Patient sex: F
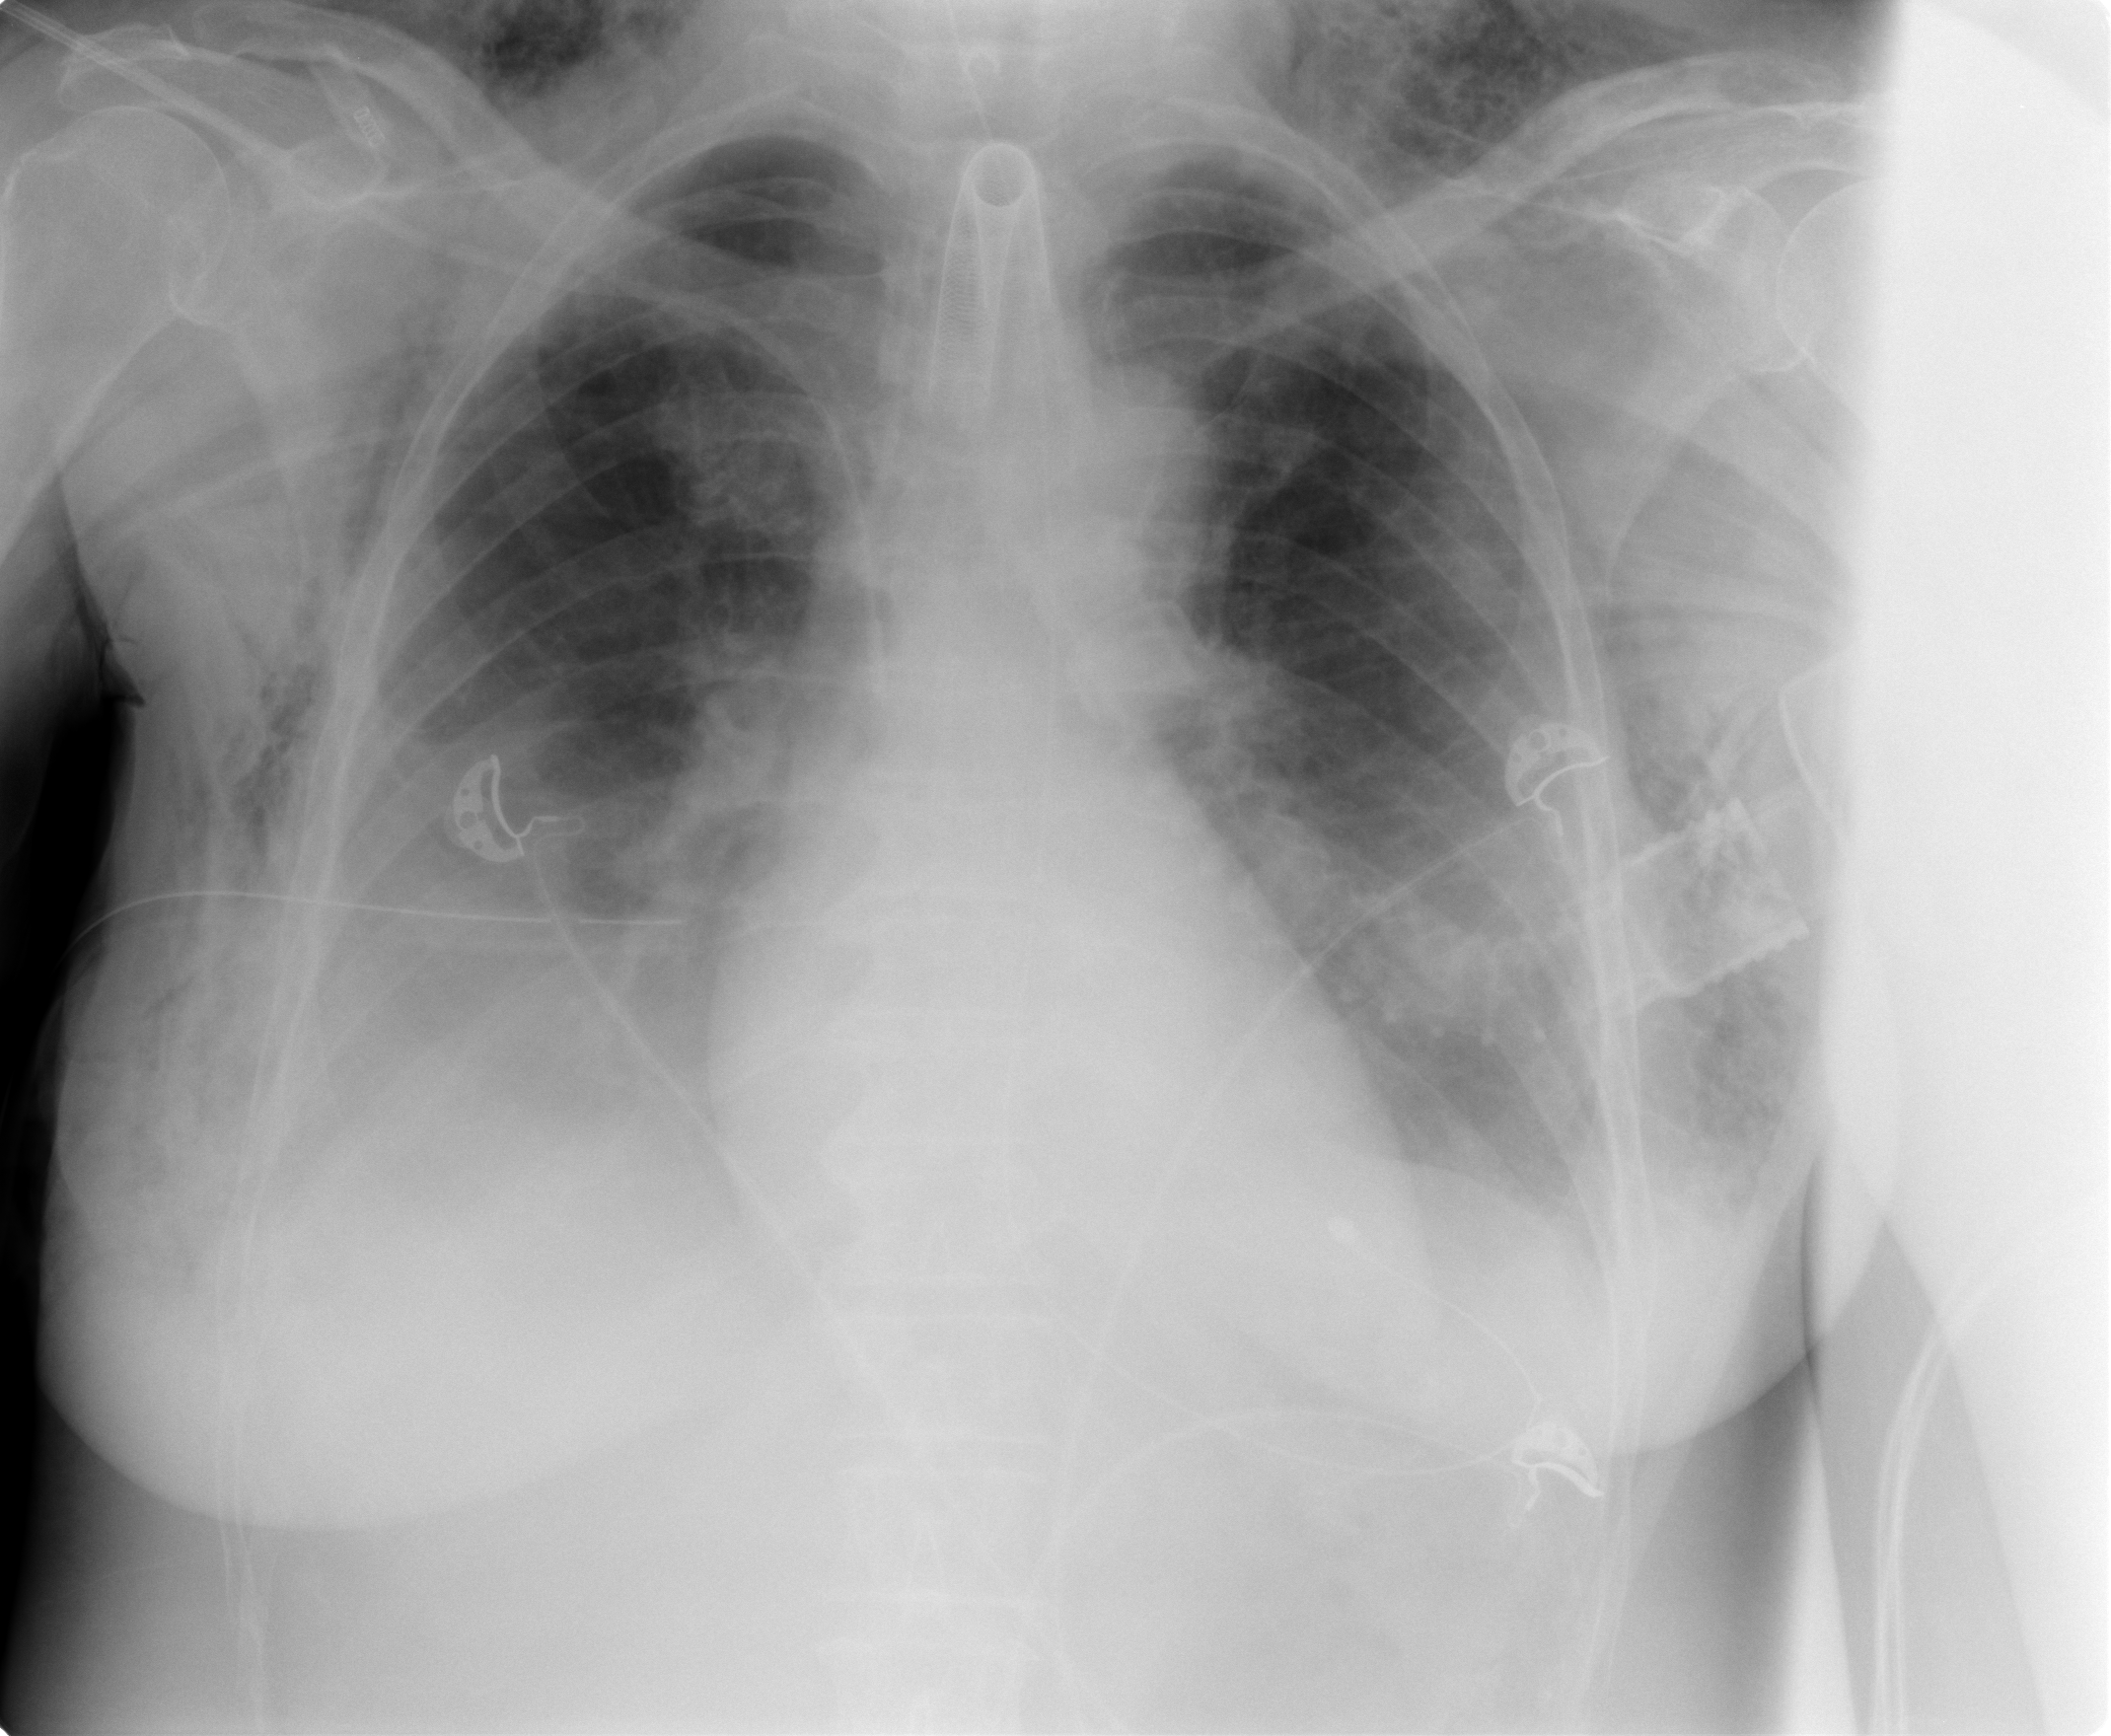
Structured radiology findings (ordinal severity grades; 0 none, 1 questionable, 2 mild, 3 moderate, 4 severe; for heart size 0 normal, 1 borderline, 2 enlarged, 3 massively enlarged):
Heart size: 0
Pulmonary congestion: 0
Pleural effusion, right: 2
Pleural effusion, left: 2
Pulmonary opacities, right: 0
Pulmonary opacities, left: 0
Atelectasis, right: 2
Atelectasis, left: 2